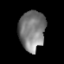
Tissue: lung
Cell type: Epithelial cells
Senescence score: 0.1988
Nuclear area (px): 1016
Mean DAPI intensity: 124.817